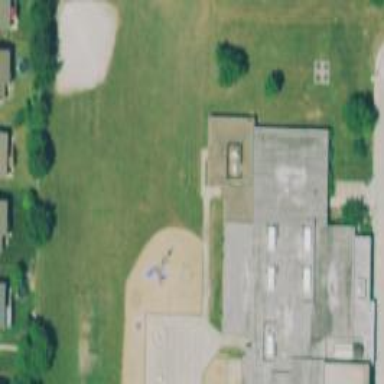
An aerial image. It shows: School building.